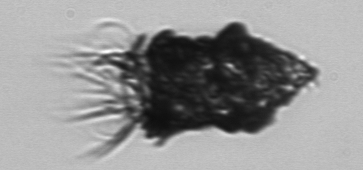
Label: Tintinnopsis